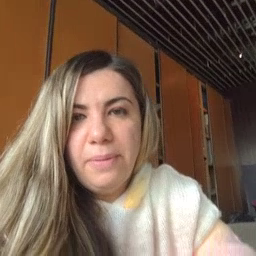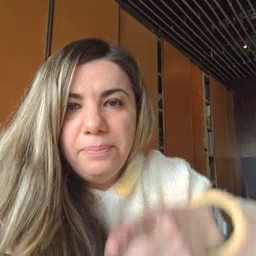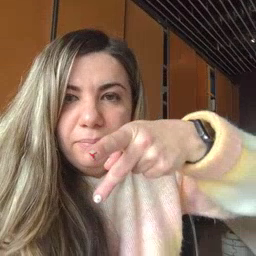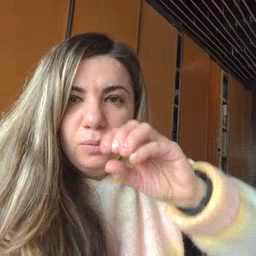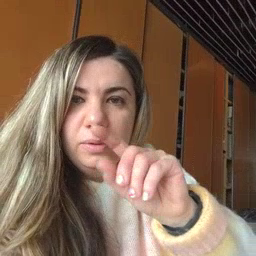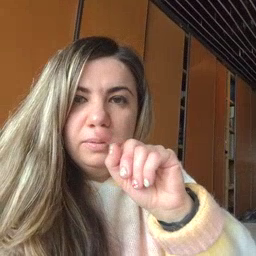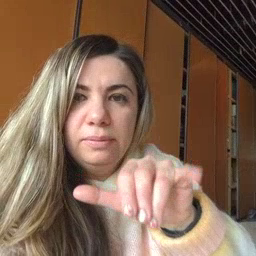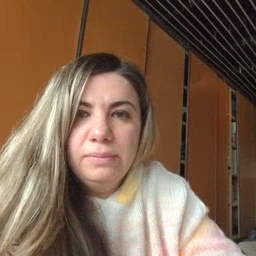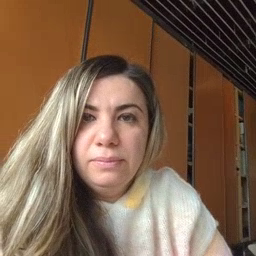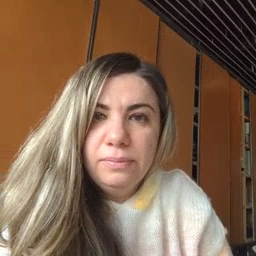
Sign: potty